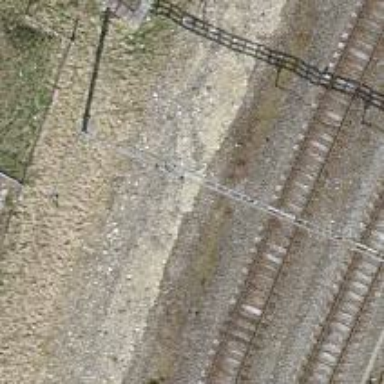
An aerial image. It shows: Single track.